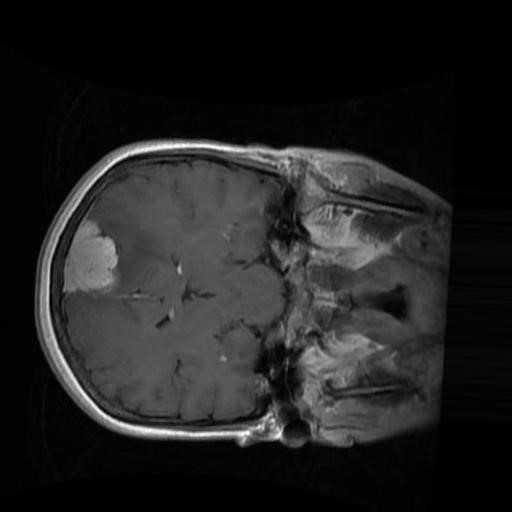
Label: brain_menin